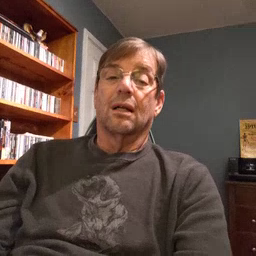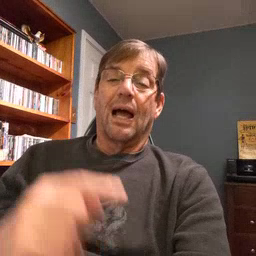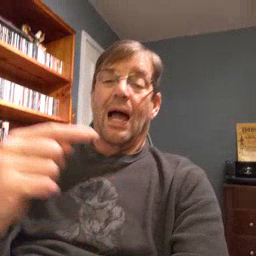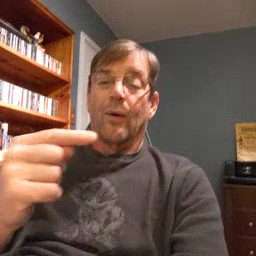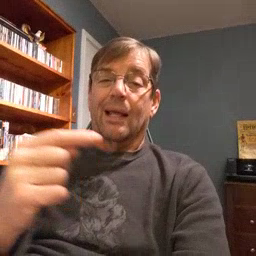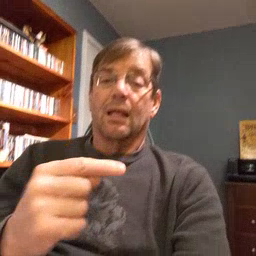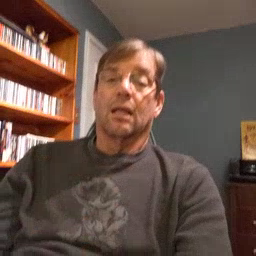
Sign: owie